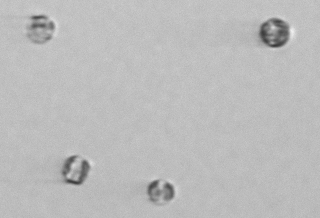
Label: Thalassiosira_sp_aff_mala